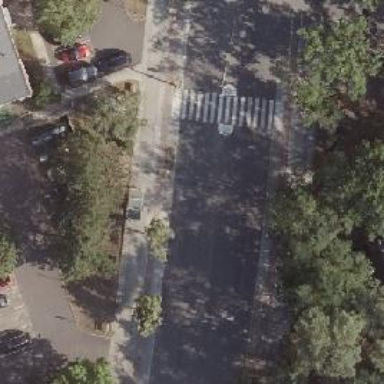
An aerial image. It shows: Tertiary road with asphalt surface. The road has sidewalks on both sides and cycle track.